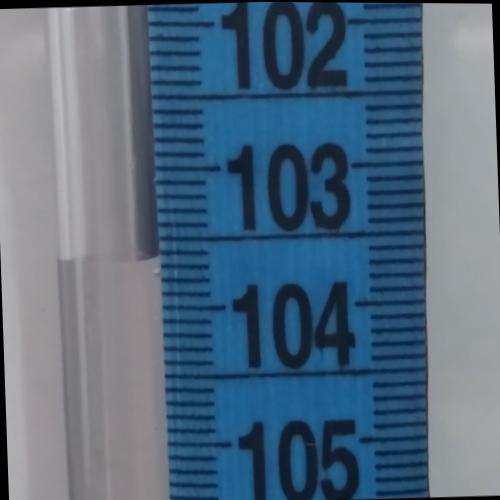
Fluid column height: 103.6 cm